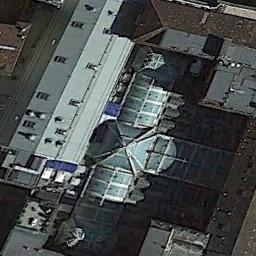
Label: church